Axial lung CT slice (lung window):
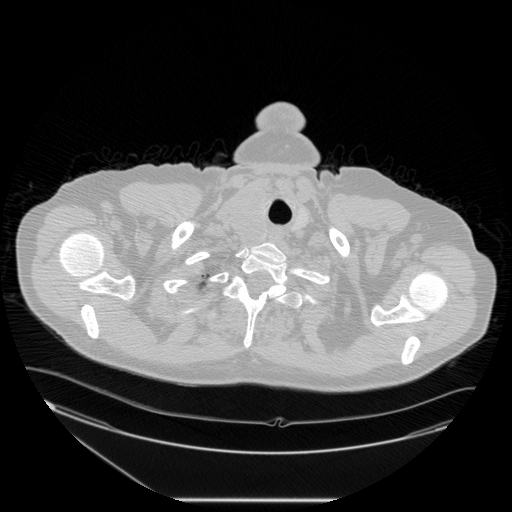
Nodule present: no